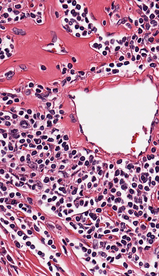
Tumor epithelial tissue: no
Tumor-associated stroma tissue: yes
Normal tissue: no